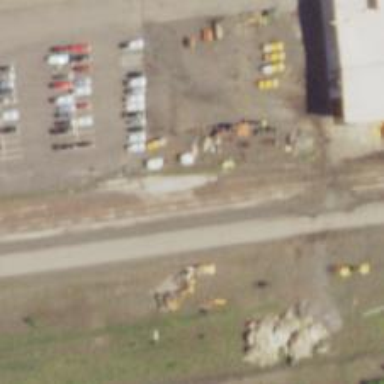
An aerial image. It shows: Railway siding for service.